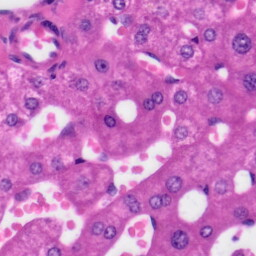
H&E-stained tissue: Liver